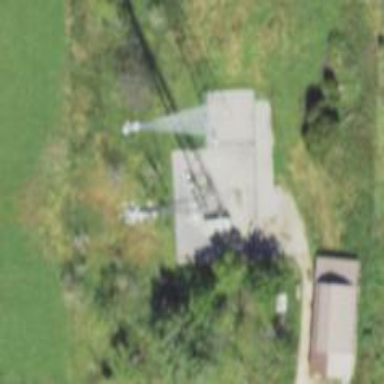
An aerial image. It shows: Communication mast tower.